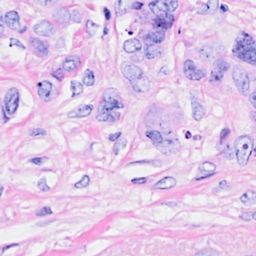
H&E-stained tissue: Breast